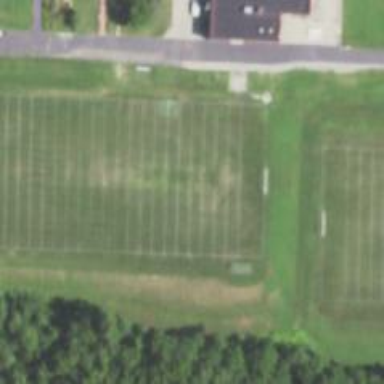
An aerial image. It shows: American football pitch for leisure and sport activities.